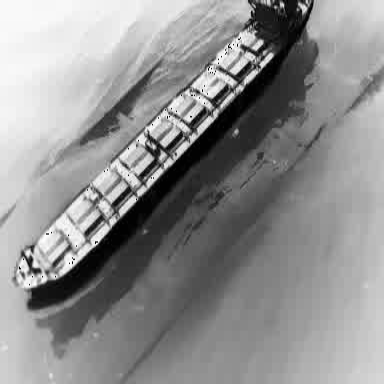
There is a liner in the infrared image.